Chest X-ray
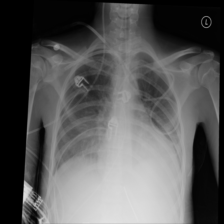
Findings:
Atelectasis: negative
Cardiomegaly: negative
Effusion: positive
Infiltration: negative
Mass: negative
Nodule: negative
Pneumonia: negative
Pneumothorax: negative
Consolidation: negative
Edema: negative
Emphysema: negative
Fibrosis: negative
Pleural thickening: negative
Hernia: negative